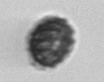
Label: Syracosphaera_pulchra